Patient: sex M, age 73
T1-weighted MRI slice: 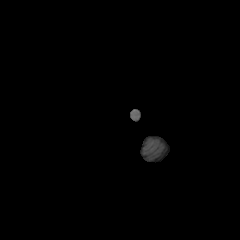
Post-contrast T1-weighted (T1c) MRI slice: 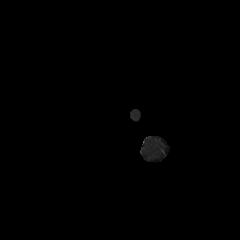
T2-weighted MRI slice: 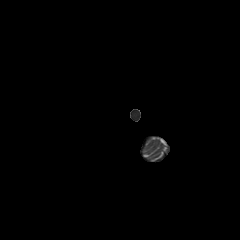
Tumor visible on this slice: no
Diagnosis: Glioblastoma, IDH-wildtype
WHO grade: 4